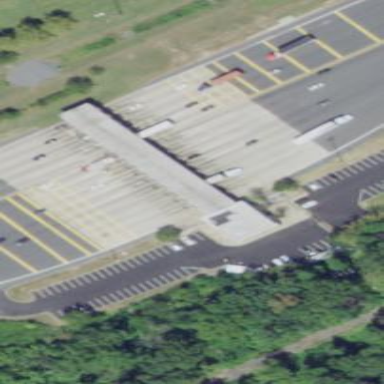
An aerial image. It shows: Building with toll booth.